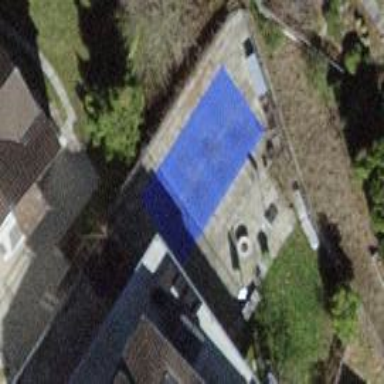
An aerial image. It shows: Outdoor swimming pool in leisure land area.